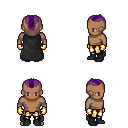
a pixel art fantasy rpg character, male body template, human, dark skin, black cape, gold greaves, purple short mohawk hairstyle, gold gloves, black shoes, four views (front, back, left, right), 2x2 character sprite sheet, small pixel art, hard edges, no anti-aliasing